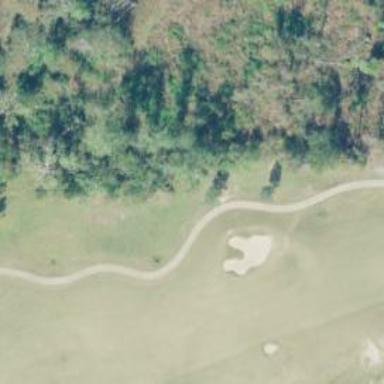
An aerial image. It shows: Pathway for golfing.